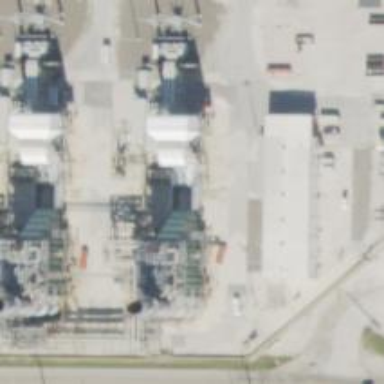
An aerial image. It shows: Gas-powered generator. It is gas turbine type generator.